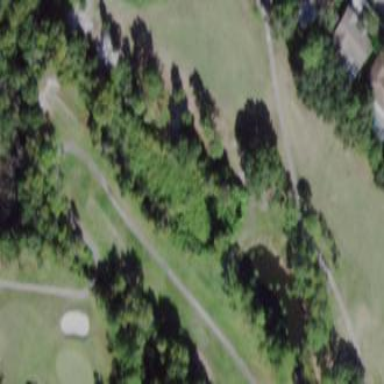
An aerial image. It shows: Golf fairway surrounded by grass.